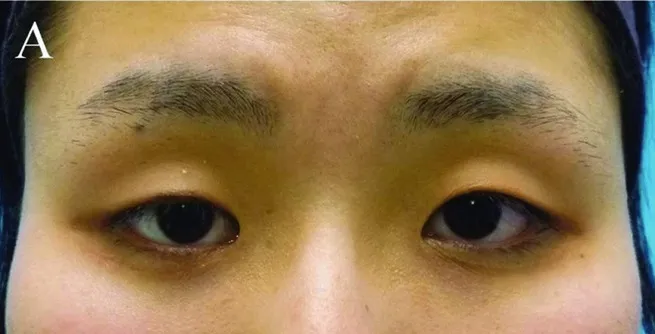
Postoperative view. (a) Sufficient elevation of the lower eyelid was achieved.
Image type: medical_photograph (other_medical_photograph)